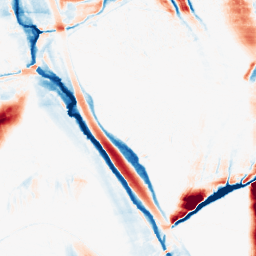
Category: morphological
Decomposition family: morphological_ellipse
Decomposition parameters: operation: average
width: 10
height: 50
Upsampling method: bilinear
Upsampling parameters: scale: 2
Upsampling scale: 2